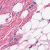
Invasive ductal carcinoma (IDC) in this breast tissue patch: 0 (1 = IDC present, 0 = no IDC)